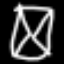
Label: hourglass